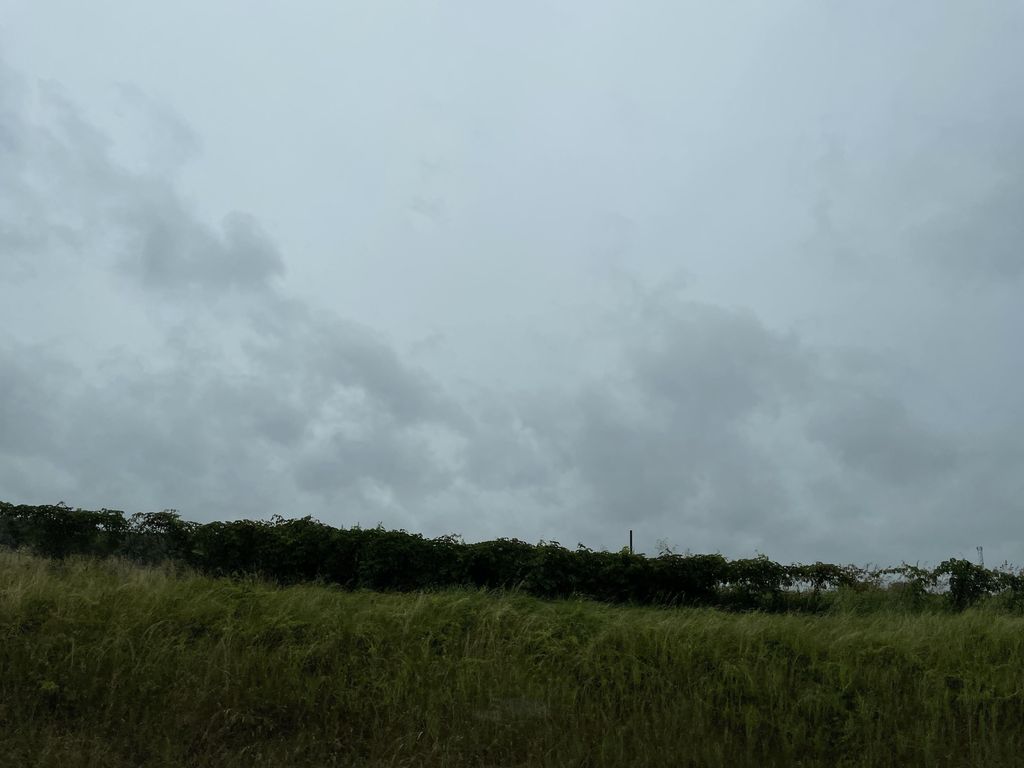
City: kitchener-waterloo